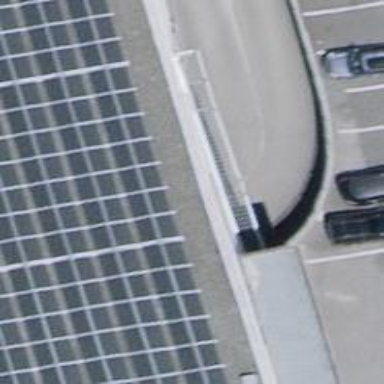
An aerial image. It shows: Parking entrance.